Question: I have to apply a spherical filter on a image in android, I have attached input and expected output image. Output image will be processed from the squared centered region of input image and mapped it to sphere. Any idea how to do this in Android. Will I have to use openGL for doing this or 2D-trasformation alone will do the task.

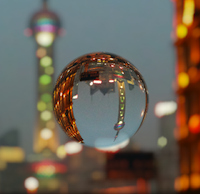
Answer: the following code <URL> for creating the Sphere and apply some modifications for scaling the sphere and background generation, it will work mostly for square images.